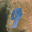
Label: 9